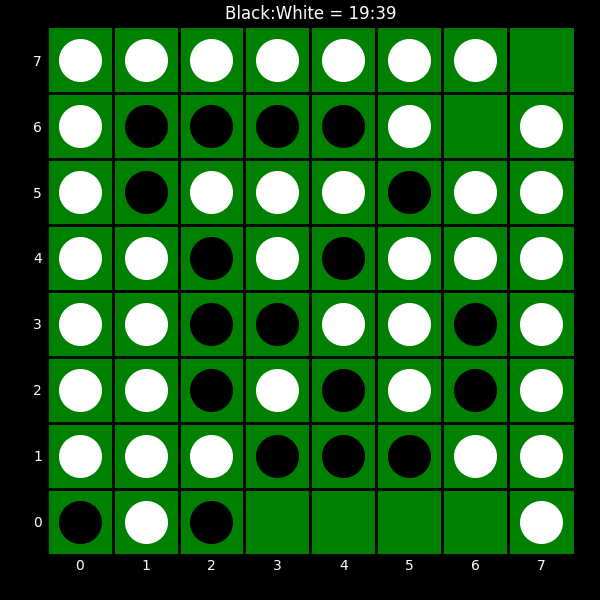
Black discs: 19
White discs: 39